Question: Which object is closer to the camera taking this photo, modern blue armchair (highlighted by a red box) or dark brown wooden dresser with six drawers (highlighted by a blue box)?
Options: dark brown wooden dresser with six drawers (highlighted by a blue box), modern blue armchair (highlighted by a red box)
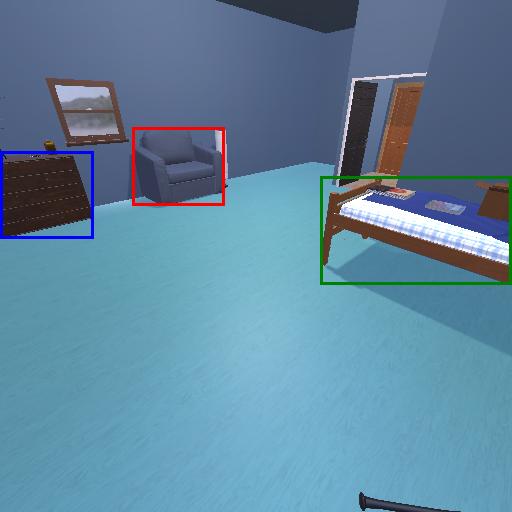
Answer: dark brown wooden dresser with six drawers (highlighted by a blue box)